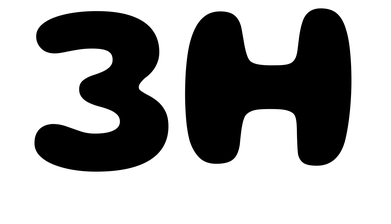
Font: Gluten_Bold